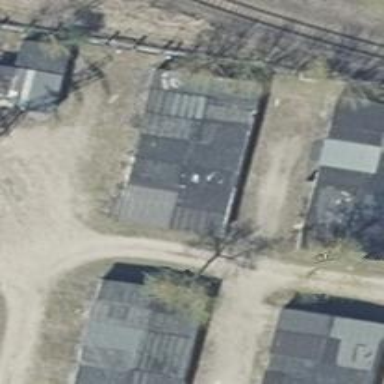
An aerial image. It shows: Group of garages.